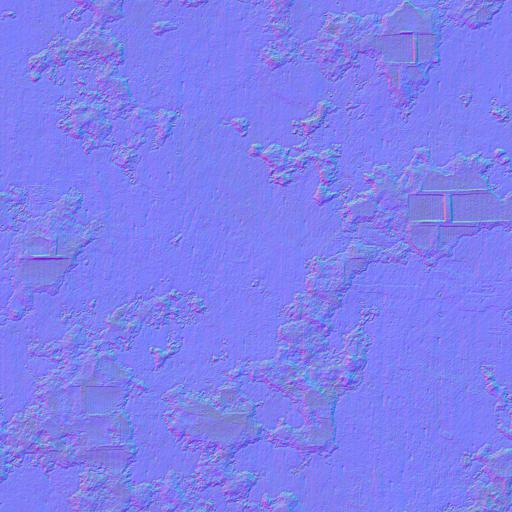
brick bricks broken old orange paint painted plaster wall